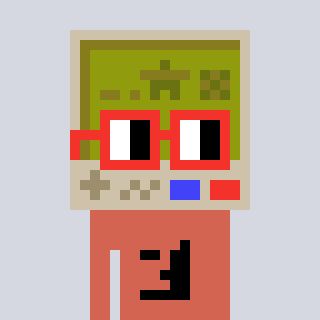
a pixel art character with square red glasses, a gameboy-shaped head and a peachy-colored body on a cool background